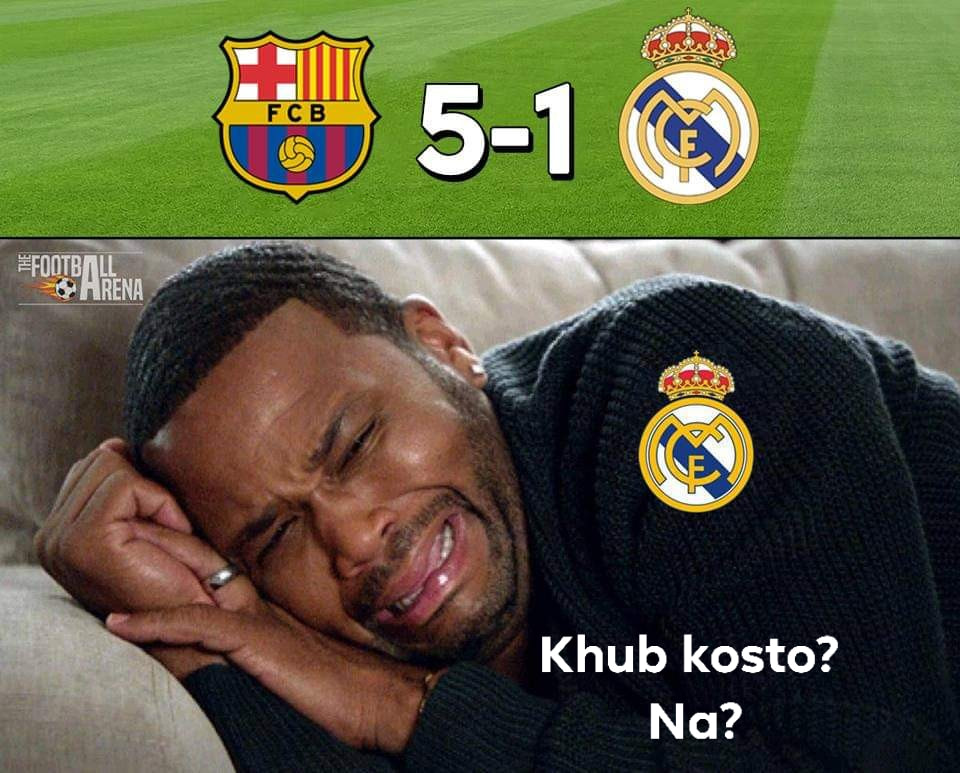
Caption: 5-1    Khub kosto? Na?
Label: non-hate